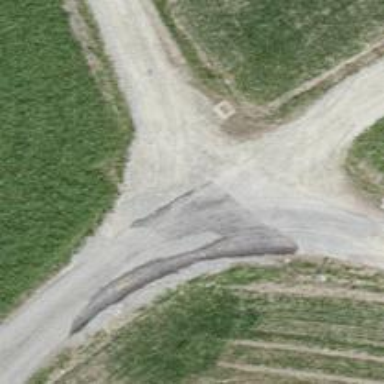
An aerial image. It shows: Gravel track with grade2 tracktype.